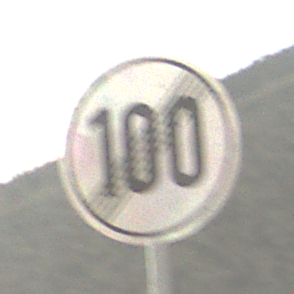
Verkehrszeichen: EndeGeschwindigkeit100
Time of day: MorningAfternoon
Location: Outdoor (Suburban)
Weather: Clear
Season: NotSpecified
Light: Natural